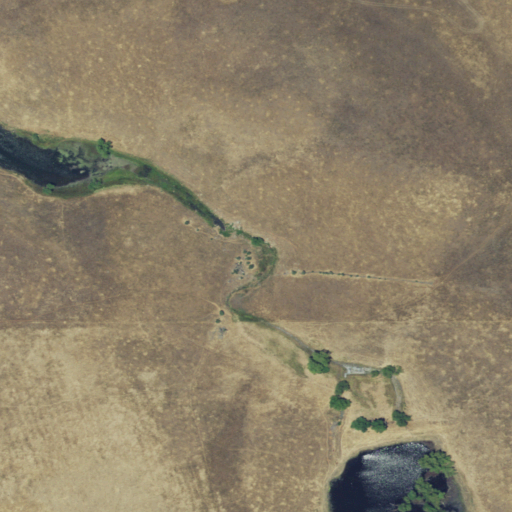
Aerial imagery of valley in California named Copper Gulch containing grassland and woody wetlands